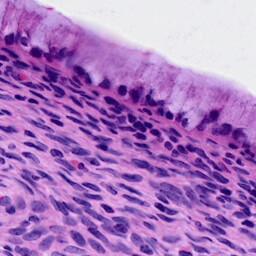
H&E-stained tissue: Cervix